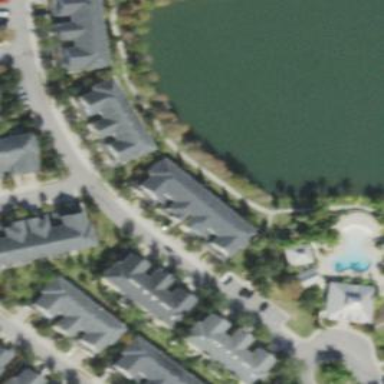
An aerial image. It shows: Residential townhouse.